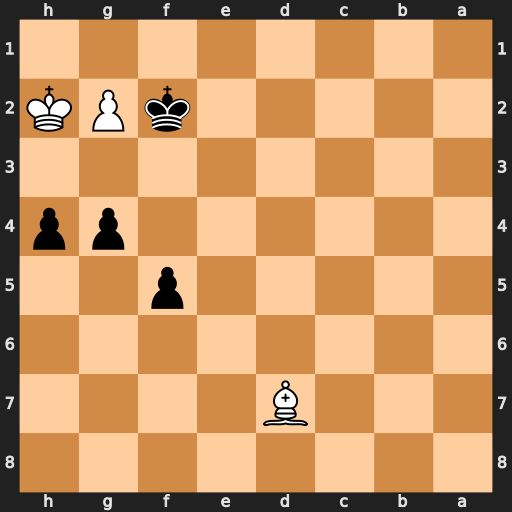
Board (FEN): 8/3B4/8/5p2/6pp/8/5kPK/8
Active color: b
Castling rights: -
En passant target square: -
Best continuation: h3 g3 f4 gxf4 g3+ Kxh3 g2